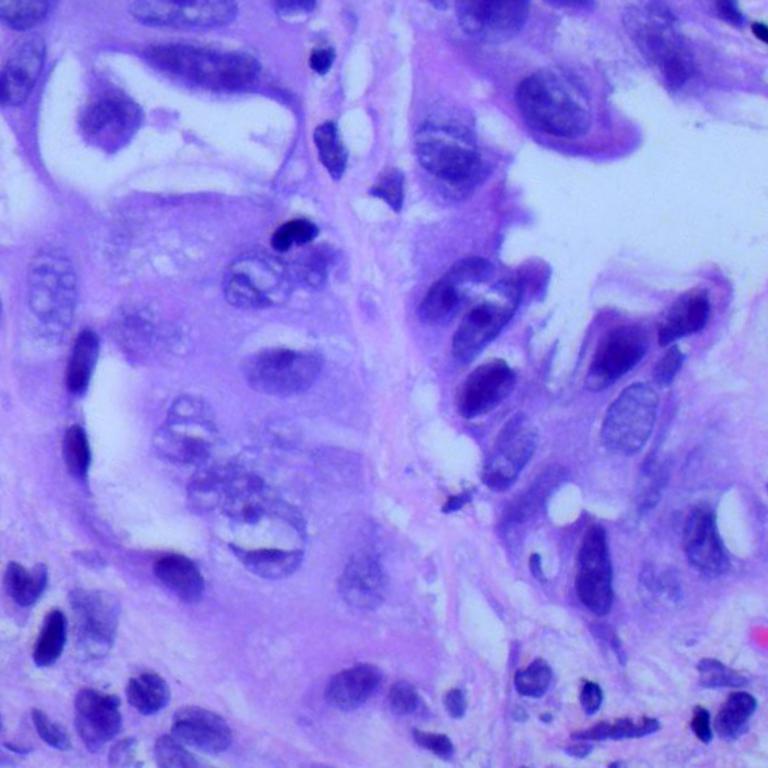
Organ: lung
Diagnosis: adenocarcinomas